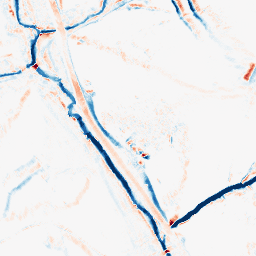
Category: morphological
Decomposition family: morphological_diamond
Decomposition parameters: operation: average
radius: 5
Upsampling method: edge_directed
Upsampling parameters: scale: 4
Upsampling scale: 4